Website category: sports
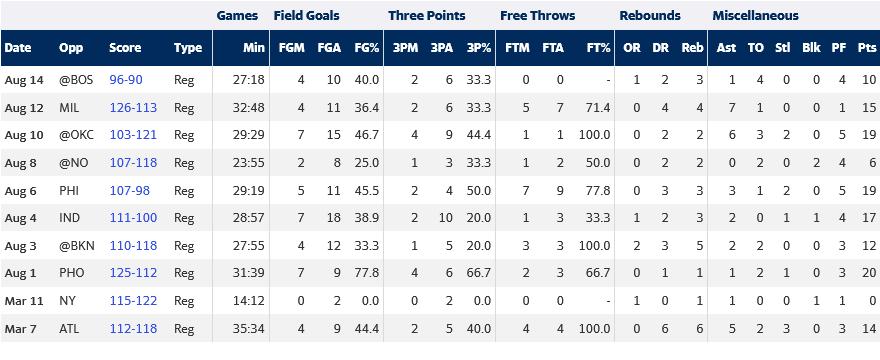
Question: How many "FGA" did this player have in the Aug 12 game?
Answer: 11

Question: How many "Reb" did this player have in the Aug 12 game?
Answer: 4

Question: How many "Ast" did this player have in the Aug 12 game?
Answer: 7

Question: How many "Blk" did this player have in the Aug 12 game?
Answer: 0

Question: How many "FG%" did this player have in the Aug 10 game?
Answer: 46.7

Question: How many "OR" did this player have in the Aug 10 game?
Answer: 0

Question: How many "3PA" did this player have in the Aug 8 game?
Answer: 3

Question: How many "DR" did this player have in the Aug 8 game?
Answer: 2

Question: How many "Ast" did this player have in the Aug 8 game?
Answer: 0

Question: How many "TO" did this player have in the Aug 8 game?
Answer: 2

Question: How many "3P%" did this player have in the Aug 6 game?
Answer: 50.0

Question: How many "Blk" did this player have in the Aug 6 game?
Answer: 0

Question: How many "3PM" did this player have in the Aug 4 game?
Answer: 2

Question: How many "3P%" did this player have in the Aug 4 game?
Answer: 20.0

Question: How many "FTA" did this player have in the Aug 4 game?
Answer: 3

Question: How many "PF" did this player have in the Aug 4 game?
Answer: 4

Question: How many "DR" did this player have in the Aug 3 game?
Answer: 3

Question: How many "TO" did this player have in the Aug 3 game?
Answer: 2

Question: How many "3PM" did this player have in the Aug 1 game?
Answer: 4

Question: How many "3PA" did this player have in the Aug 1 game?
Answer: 6

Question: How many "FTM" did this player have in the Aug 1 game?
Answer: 2

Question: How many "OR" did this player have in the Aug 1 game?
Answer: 0

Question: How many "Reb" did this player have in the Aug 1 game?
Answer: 1

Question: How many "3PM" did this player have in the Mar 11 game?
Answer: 0

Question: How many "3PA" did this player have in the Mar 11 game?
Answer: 2

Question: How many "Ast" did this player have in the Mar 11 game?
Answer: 1

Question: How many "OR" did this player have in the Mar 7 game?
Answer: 0

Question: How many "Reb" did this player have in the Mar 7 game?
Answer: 6

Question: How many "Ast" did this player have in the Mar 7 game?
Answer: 5

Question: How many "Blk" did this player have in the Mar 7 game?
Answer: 0

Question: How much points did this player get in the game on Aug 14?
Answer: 10

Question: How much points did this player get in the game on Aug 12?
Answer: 15

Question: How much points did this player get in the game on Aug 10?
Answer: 19

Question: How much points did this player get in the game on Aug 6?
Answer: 19

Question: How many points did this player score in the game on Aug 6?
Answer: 19

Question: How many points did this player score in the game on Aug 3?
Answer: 12

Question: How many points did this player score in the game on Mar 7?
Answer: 14

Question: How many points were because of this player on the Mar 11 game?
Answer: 0

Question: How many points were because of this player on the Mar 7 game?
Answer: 14